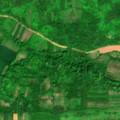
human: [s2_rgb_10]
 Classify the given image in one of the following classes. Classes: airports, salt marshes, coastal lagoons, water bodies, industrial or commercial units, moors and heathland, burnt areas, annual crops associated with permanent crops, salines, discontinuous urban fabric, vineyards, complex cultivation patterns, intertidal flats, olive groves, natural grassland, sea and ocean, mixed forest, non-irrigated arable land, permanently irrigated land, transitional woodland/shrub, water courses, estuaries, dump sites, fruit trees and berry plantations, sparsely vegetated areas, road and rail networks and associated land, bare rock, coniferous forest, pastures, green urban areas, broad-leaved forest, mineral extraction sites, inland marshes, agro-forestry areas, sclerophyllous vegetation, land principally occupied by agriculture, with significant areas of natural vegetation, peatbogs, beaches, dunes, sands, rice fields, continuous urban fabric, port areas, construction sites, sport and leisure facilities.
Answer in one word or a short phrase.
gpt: non-irrigated arable land, complex cultivation patterns, land principally occupied by agriculture, with significant areas of natural vegetation, broad-leaved forest, transitional woodland/shrub